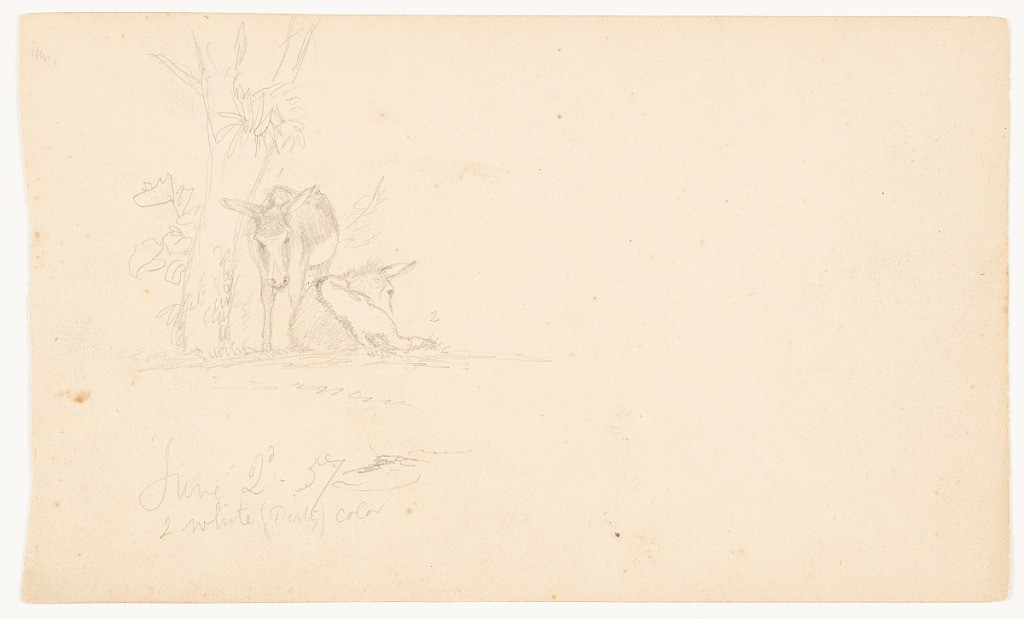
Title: Donkeys at Rest, Ecuador
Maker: Frederic Edwin Church, American, 1826–1900
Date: June 2, 1857
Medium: Graphite on white wove paper
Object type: Drawing
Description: Figure sketch showing a view of two donkeys resting beside a tree in Ecuador. Both are situated at left. Donkey at right is lying down with its back turned, while the one beside it at left faces us, standing. They rest in the shade of a tree with two prominent lower boughs and several plants growing on it.